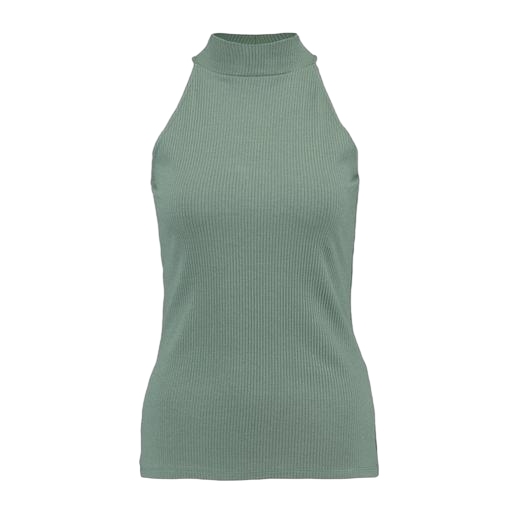
green funnel neck vest, green boiled funnel neck vest, green plus size mock-neck top only macy, white background